Field crop: maize
Growth stage: 1
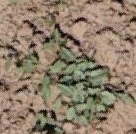
Species: convolvulus